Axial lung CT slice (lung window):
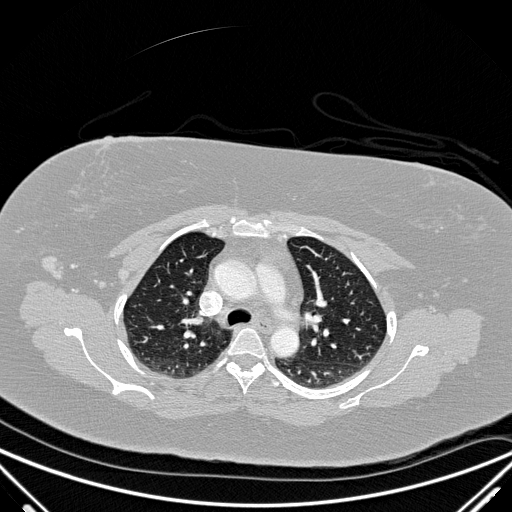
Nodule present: no